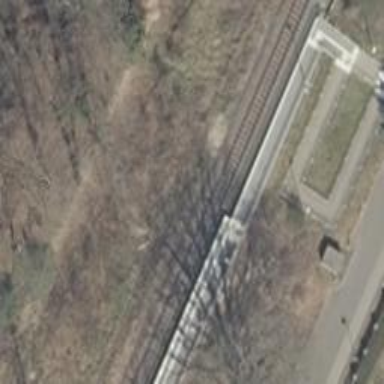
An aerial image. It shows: Stop position for public transport on the railway.